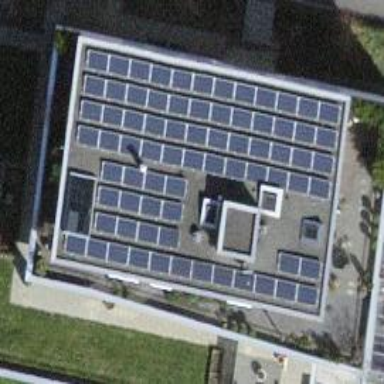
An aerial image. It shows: Solar power generator.